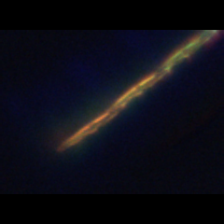
Taxon: Psuedo-nitzschia
Group: Diatoms